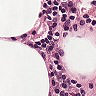
Metastatic tissue present: no